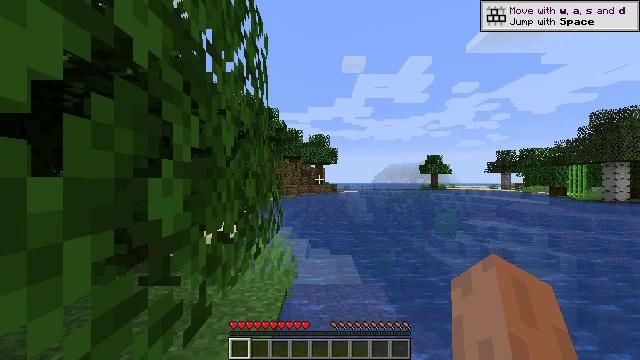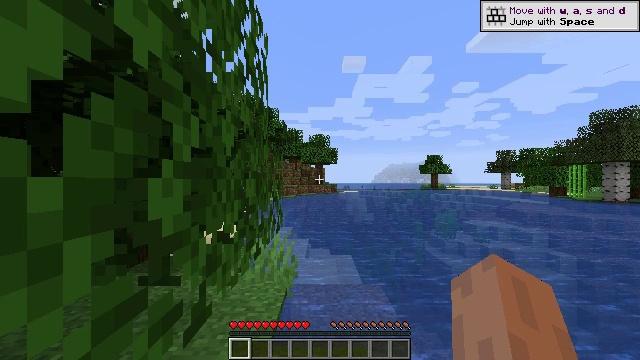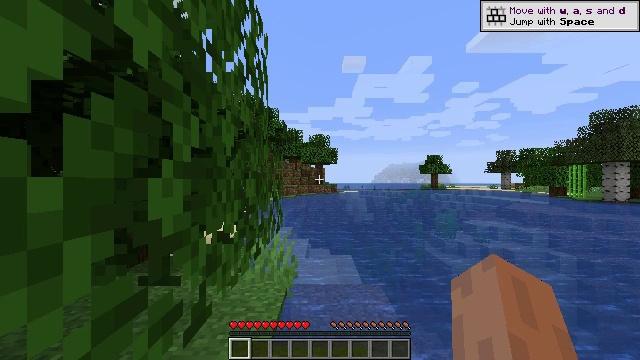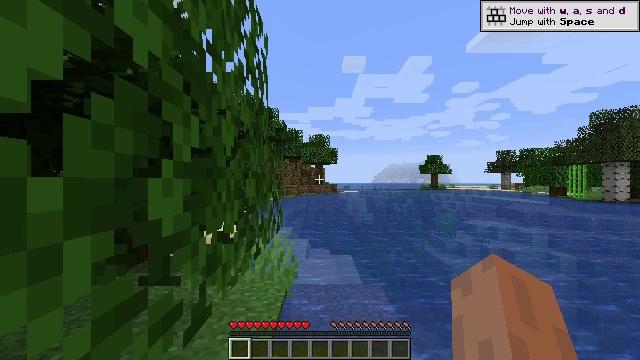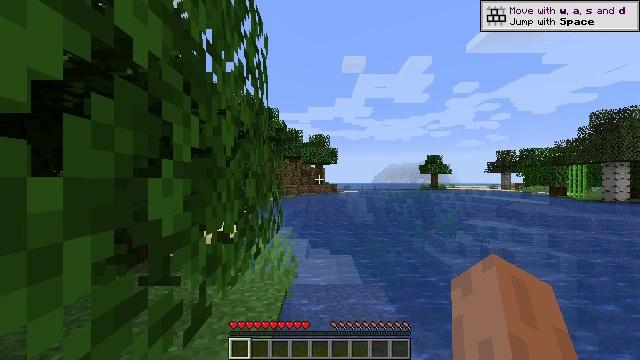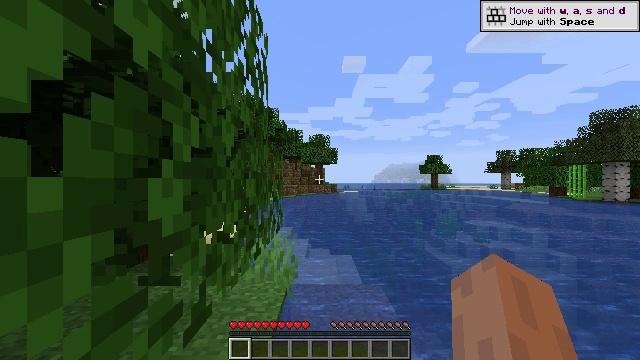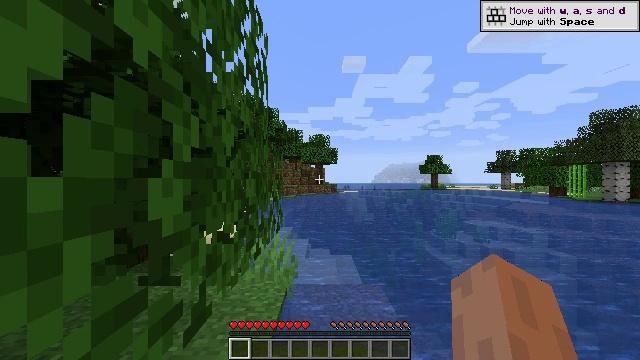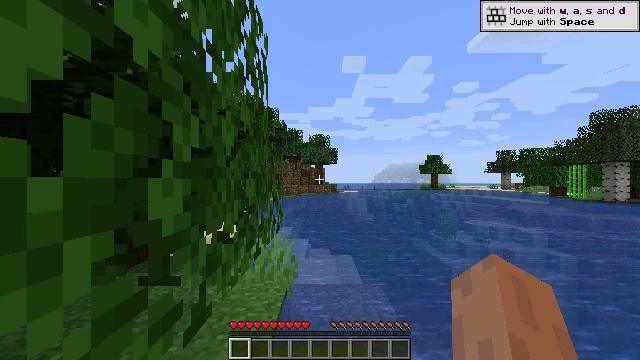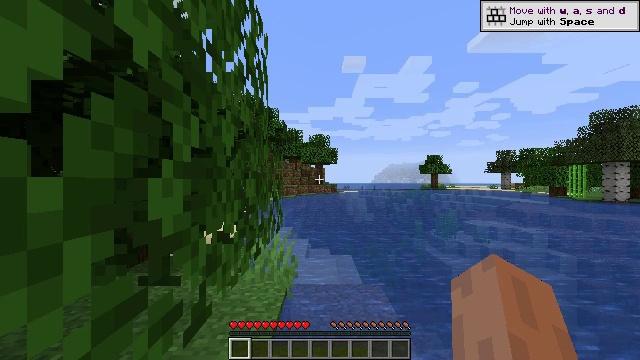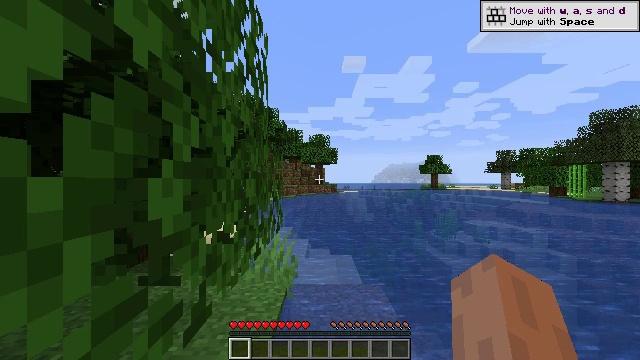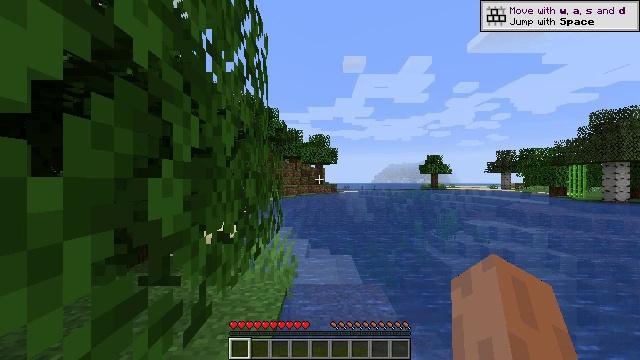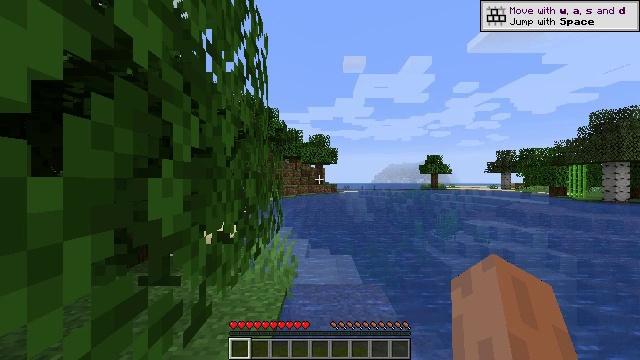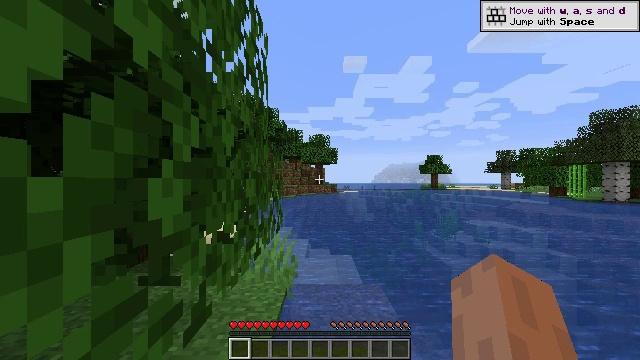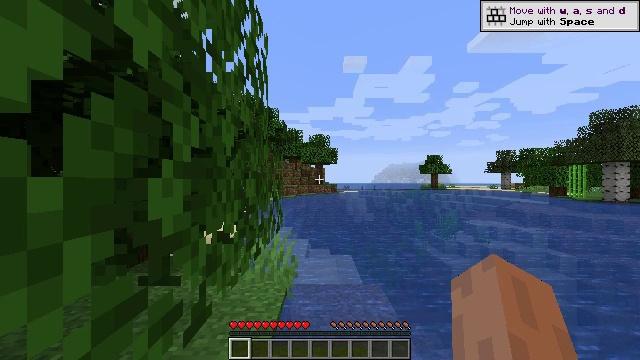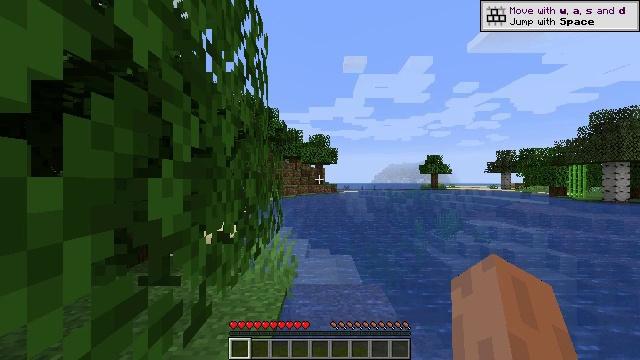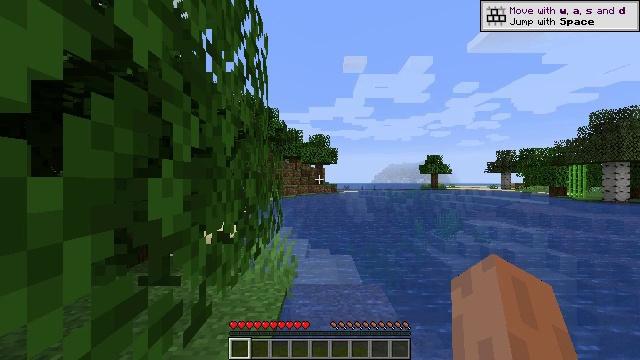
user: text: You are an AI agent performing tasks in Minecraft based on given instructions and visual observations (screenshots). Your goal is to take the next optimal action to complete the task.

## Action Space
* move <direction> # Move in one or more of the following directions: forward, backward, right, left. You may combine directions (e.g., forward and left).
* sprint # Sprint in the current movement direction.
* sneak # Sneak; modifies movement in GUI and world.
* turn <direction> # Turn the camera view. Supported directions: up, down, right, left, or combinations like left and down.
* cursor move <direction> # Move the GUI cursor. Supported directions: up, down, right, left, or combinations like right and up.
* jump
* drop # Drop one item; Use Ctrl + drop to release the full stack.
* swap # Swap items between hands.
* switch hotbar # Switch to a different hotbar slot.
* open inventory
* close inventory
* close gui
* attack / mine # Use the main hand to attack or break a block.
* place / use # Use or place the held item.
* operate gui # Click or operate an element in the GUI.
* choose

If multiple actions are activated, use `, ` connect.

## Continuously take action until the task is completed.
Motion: motion action
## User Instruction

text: Mine grass block from the ground.
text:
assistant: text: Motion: no_op
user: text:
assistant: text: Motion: no_op
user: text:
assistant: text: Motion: no_op
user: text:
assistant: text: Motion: no_op
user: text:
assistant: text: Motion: no_op
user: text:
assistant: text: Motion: no_op
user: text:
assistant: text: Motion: no_op
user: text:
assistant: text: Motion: no_op
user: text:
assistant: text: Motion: no_op
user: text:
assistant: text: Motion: no_op
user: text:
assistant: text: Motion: no_op
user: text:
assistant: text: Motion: no_op
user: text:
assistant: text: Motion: no_op
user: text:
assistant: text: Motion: no_op
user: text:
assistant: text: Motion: no_op
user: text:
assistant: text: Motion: no_op
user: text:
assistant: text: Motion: no_op
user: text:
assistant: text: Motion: no_op
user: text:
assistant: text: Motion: no_op
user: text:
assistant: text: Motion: no_op
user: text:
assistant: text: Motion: no_op
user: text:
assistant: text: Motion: no_op
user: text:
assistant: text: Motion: no_op
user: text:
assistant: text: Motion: no_op
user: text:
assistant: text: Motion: no_op
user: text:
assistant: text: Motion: no_op
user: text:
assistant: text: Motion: no_op
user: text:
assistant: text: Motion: no_op
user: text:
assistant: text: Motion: no_op
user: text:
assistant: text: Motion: no_op